Question: I have a session object in my c# class, that contains an <URL> type of data. How can I access the array within the session object?
Given the image below, how would I access _confNum value?

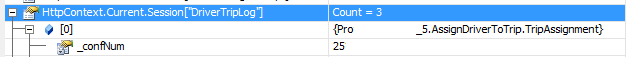
Answer: HttpSession is a key-object store.
C# is strongly typed, you need to cast the result of the []-accessor.
'''
TripAssignment[] logs = (TripAssignment[])HttpContext.Current.Session["DriverTripLog"];
TripAssignment log = logs[0];
'''
By the way, you shouldnt use ArrayList, if possible.
'''
ArrayList logs = (ArrayList)HttpContext.Current.Session["DriverTripLog"];
TripAssignment log = (TripAssignment)logs[0];
'''